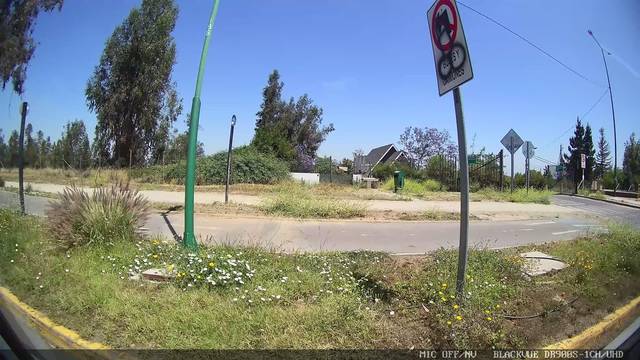
Region: Chile
Coordinates: -33.497, -70.543